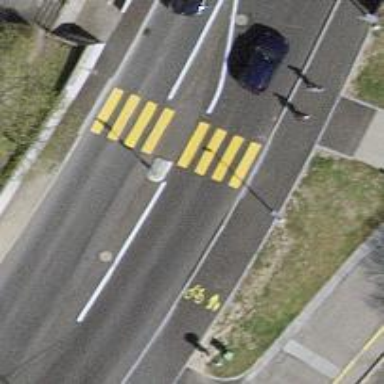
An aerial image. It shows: Uncontrolled zebra crossing on the road.